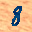
Label: 8